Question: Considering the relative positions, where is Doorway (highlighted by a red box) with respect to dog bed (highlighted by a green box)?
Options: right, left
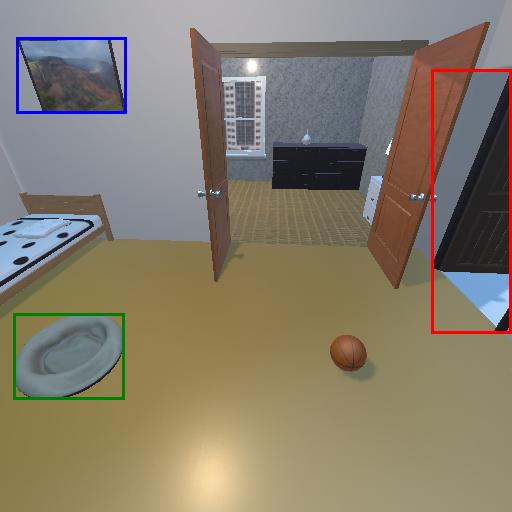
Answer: right